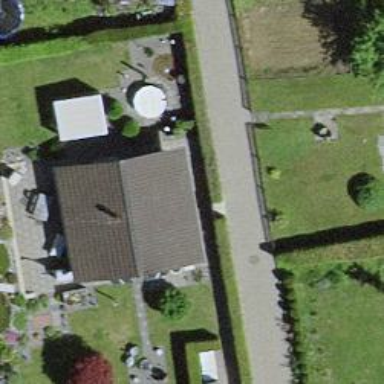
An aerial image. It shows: Bungalow.